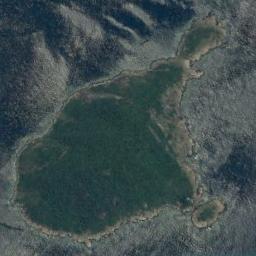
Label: island